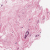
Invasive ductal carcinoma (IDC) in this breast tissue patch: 0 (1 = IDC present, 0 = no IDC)